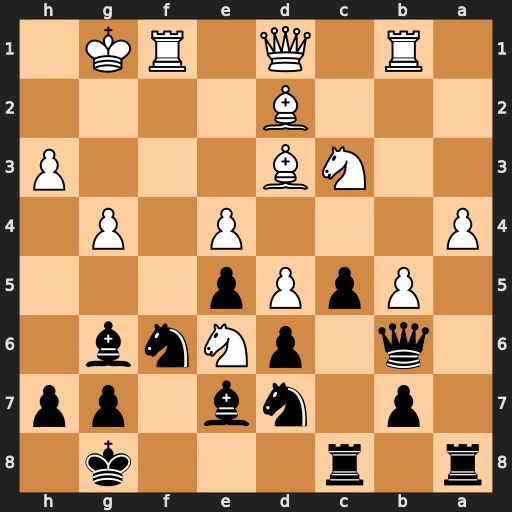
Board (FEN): r1r3k1/1p1nb1pp/1q1pNnb1/1PpPp3/P3P1P1/2NB3P/3B4/1R1Q1RK1
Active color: b
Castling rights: -
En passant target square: -
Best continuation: c4+ Kh2 cxd3